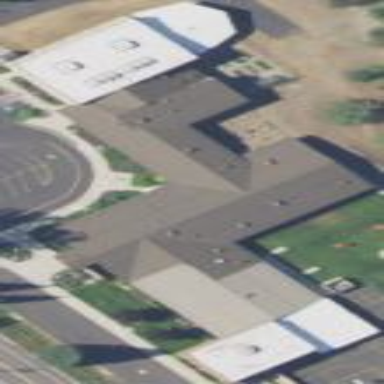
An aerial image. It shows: School building.